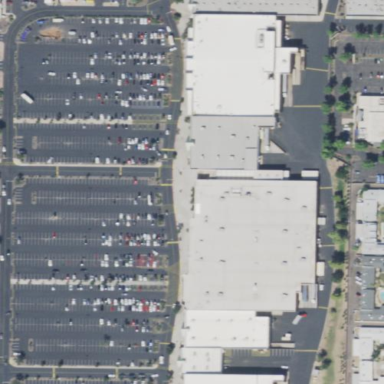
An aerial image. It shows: Department store building.